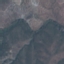
Label: HerbaceousVegetation